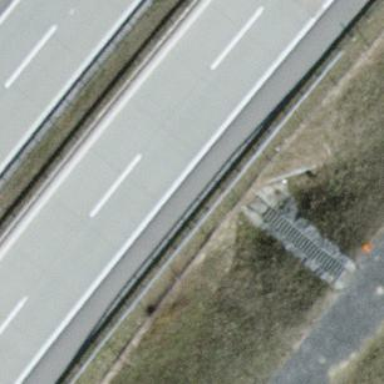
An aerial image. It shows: Concrete path.